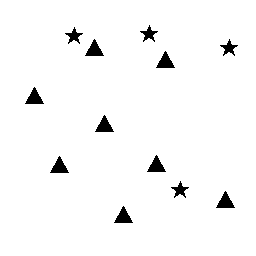
Squares: 0
Triangles: 8
Stars: 4
Total shapes: 12